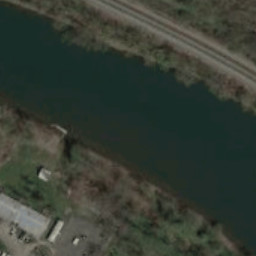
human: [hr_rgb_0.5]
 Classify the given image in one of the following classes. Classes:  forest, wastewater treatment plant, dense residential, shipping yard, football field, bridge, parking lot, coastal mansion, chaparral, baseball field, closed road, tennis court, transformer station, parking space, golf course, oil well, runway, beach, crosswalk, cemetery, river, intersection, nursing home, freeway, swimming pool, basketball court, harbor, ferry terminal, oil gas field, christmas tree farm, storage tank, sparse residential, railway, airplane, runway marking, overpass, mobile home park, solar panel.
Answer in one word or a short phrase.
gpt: river